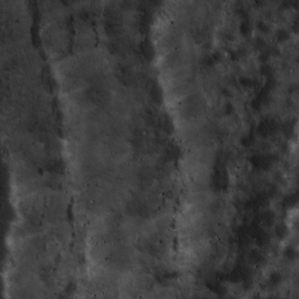
Label: non_frost